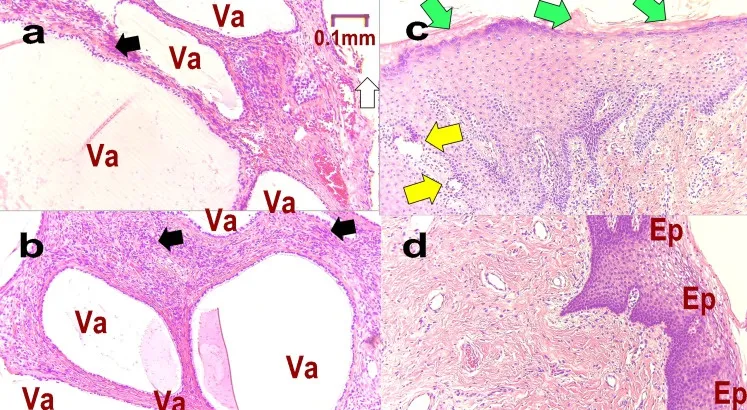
Histopathological tissue in Case 5. Pathology is assessed at each stage as follows: M1: at the time of mid-urethral sling (MUS) removal surgery (a. Epithelium, b. Deep); M-T1: one year after MUS removal (c); L-T1: one year after the third laser treatment (d). Va: vacuole formed when the mesh fell off during pathological specimen preparation, Ep: mucosa, black arrows: foreign-body giant cells, white arrow: shedding of mucous membrane, green arrow: fibrin (scarring), yellow arrow: cyst formation.
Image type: pathology (h&e)